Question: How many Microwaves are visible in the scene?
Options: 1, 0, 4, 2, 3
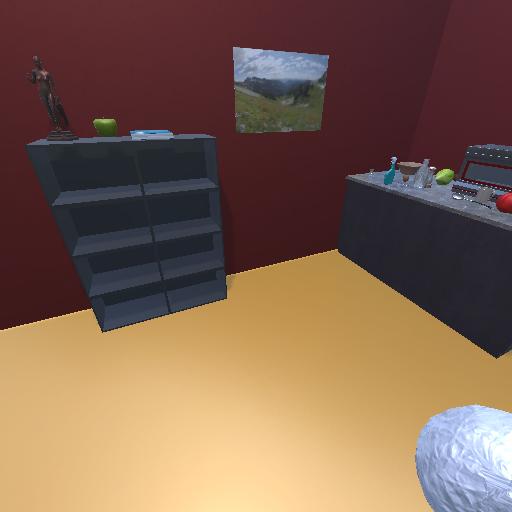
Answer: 1